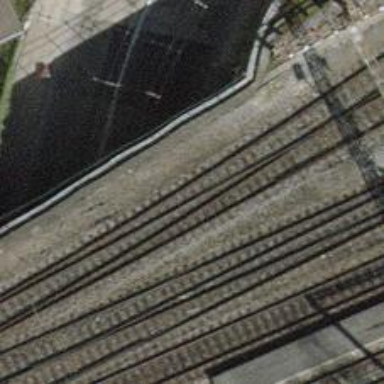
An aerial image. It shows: Single-track electrified railway siding with contact line for service.